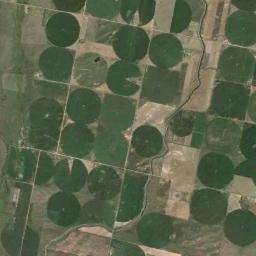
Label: circular_farmland